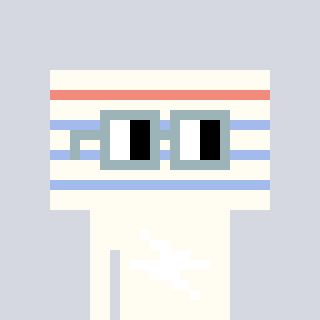
a pixel art character with square dark gray glasses, a empty notebook page-shaped head and a grayscale-colored body on a cool background